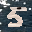
Label: 5